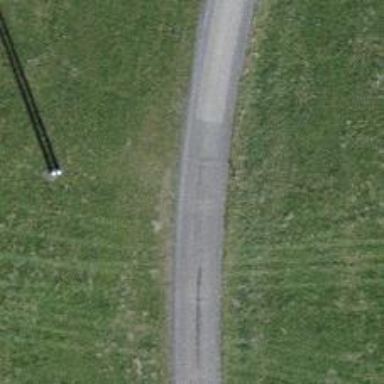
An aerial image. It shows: Service road with grade 1 tracktype.